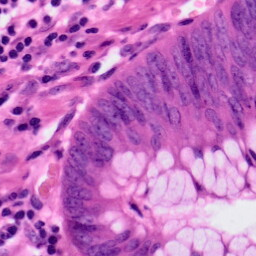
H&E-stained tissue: Colon